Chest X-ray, PA view. Patient: 46 years old, sex M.
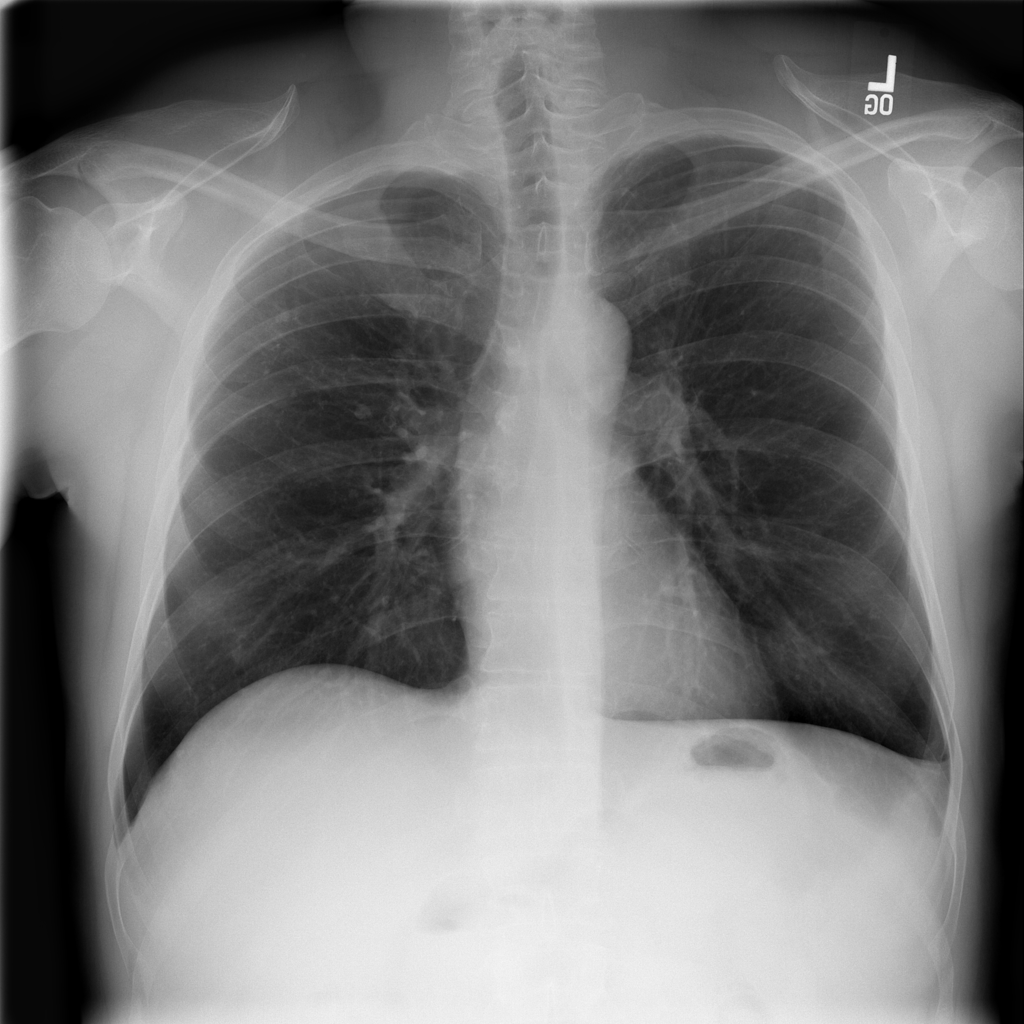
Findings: No Finding